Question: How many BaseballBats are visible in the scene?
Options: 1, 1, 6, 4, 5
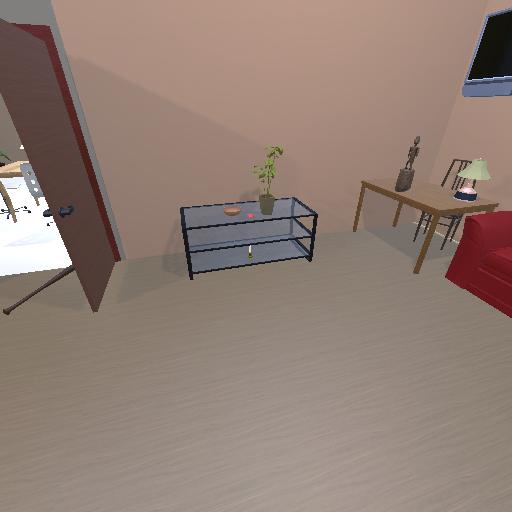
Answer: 1